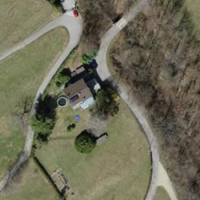
EUNIS habitat code: 41
Species observed at this site:
Juglans regia